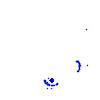
Particle: proton